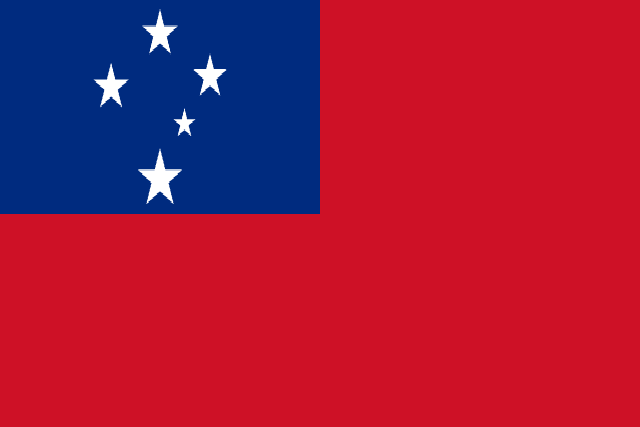
Country: Samoa
Country code: ws